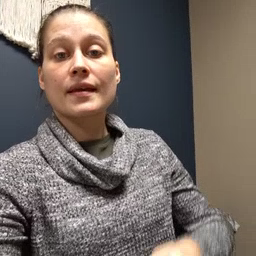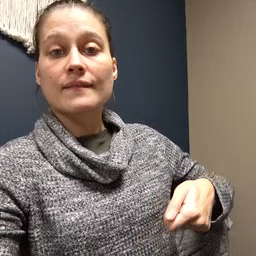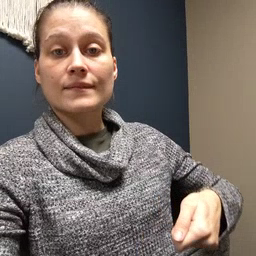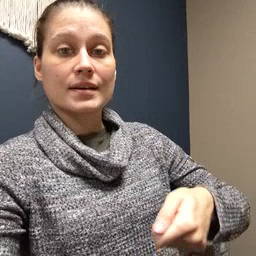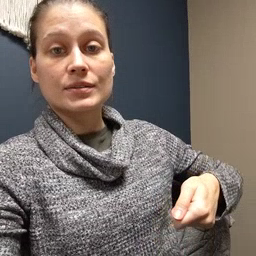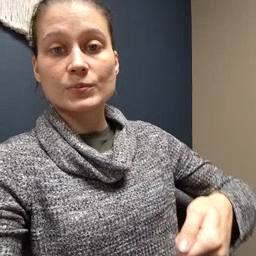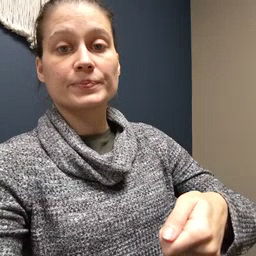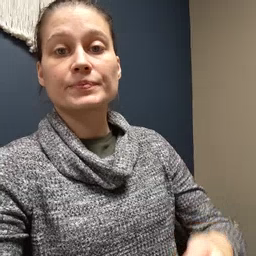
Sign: vacuum